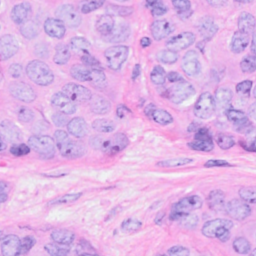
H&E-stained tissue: Breast